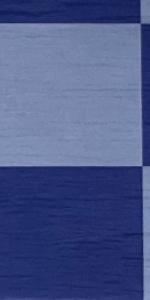
Label: Empty